Question: The new Android L keyboard uses system theme's colorAccent as the background color of enter key, which doesn't match app's custom theme. Is there a way to change that?
I would assume that there is a theme/style for keyboard, but I couldn't find it in themes_material.xml, the only style I found is android:keyboardViewStyle, but it gives "Error:(9, 21) No resource found that matches the given name: attr 'android:keyboardViewStyle'."

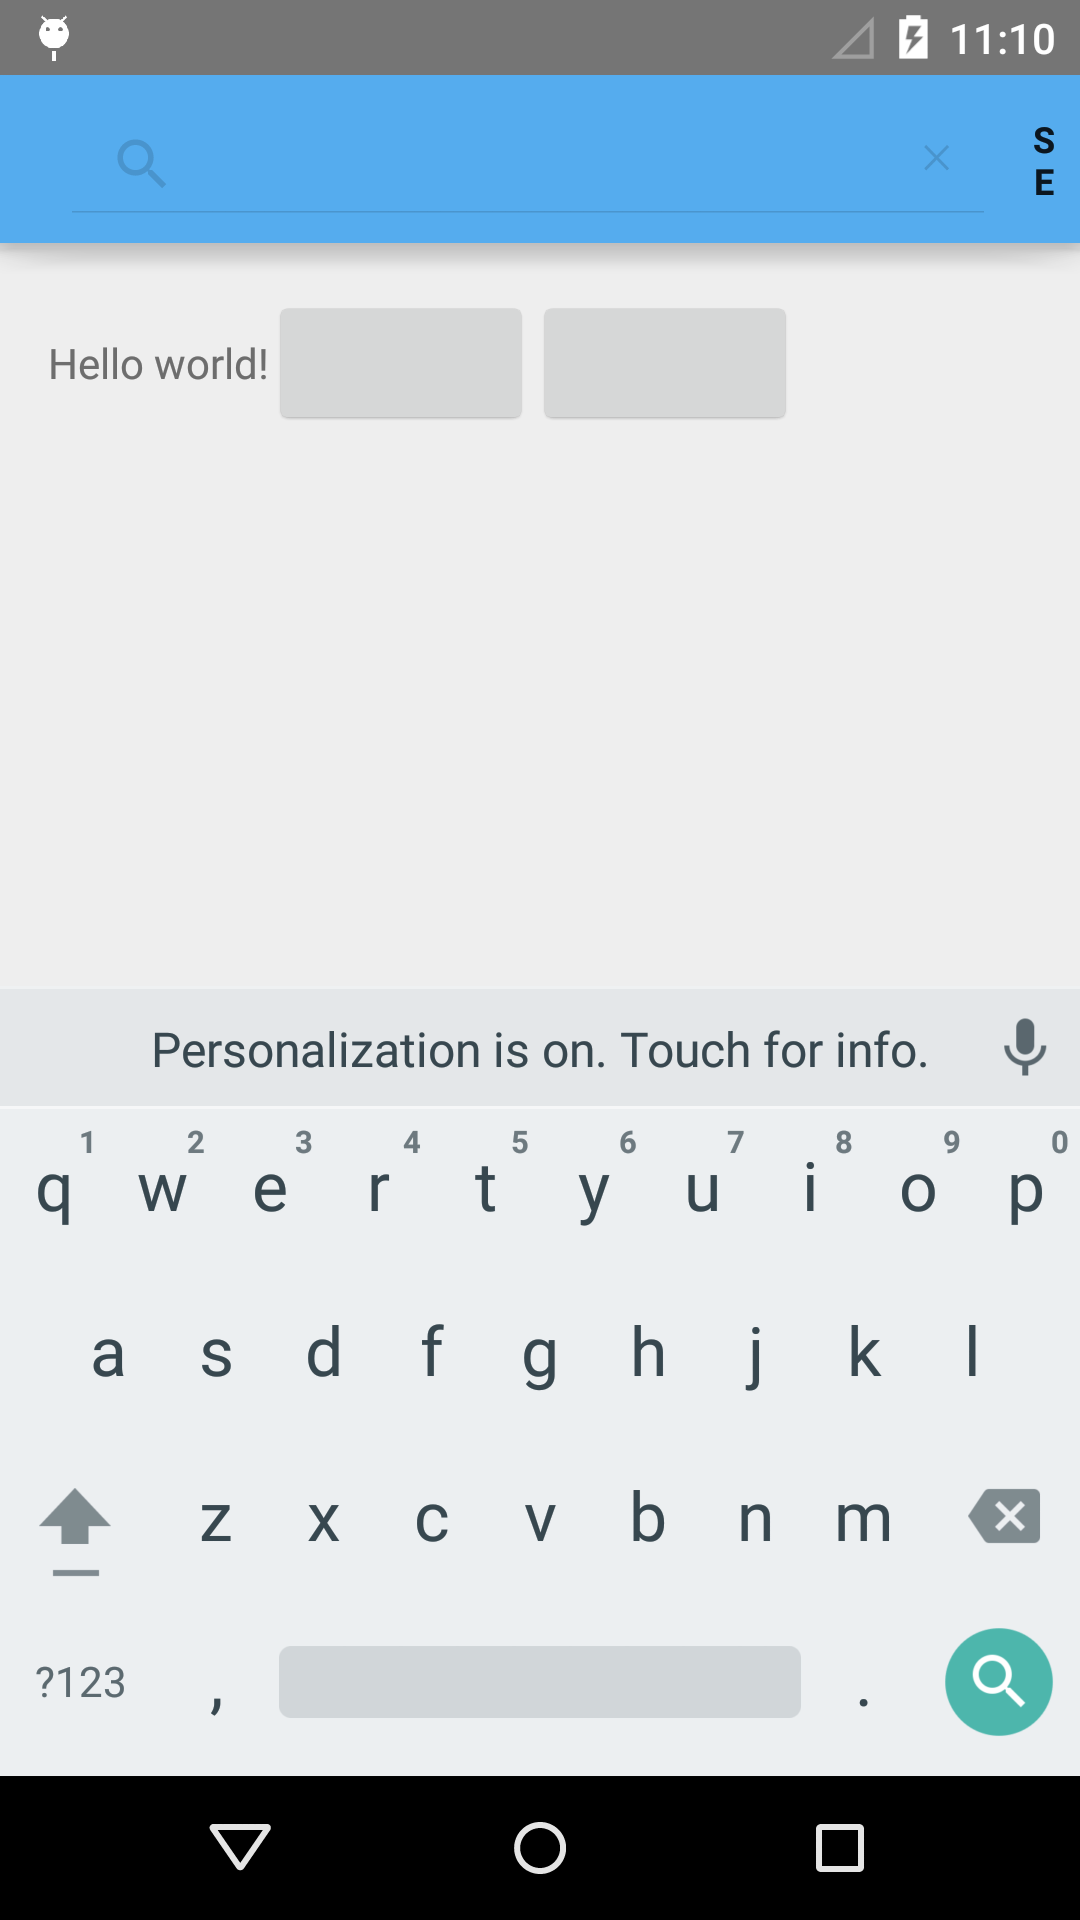
Answer: The keyboard is a separate app. There is no api for setting the color of a given key, and many keyboards support no styling at all. SO there isn't a general way to do this.